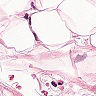
Metastatic tissue present: no